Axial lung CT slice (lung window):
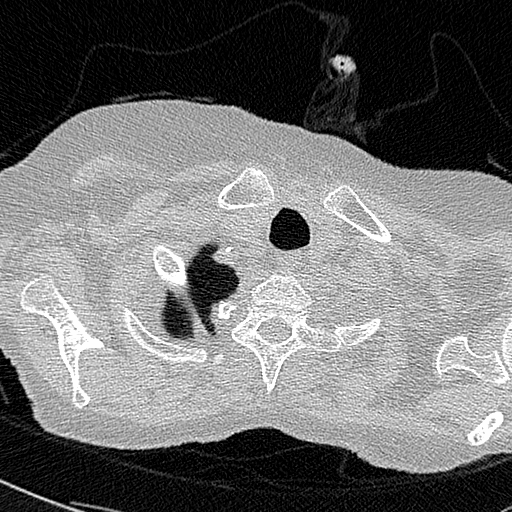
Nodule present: no